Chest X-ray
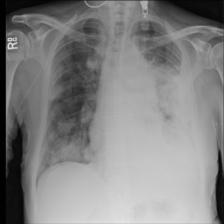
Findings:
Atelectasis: negative
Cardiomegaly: negative
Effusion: negative
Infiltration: negative
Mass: negative
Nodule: negative
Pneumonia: negative
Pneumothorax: negative
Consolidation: negative
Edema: negative
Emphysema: negative
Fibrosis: negative
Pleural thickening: negative
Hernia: negative